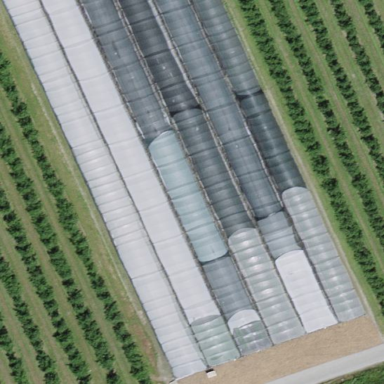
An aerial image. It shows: Greenhouse.